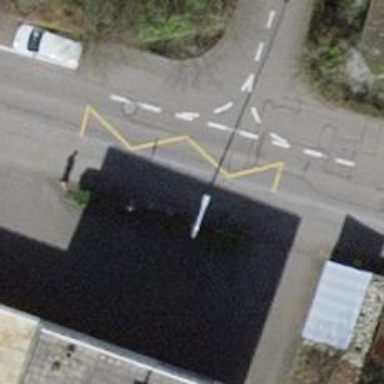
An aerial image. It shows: Bus stop with platform for public transport.